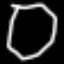
Label: octagon